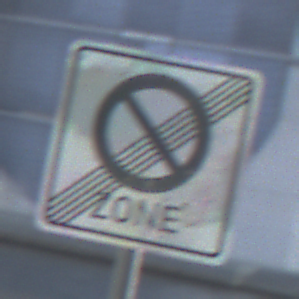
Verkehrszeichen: EndeEingeschraenktesHalteverbotZone
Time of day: MorningAfternoon
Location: Outdoor (Urban)
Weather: PartlyCloudy
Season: NotSpecified
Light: Natural